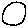
Label: circle